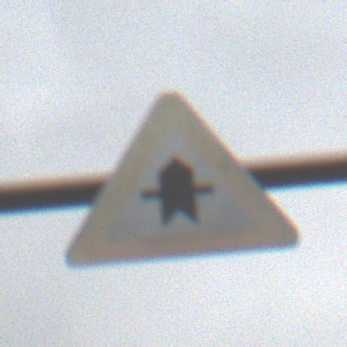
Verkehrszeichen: Vorfahrt
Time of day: Midday
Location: Outdoor (Nature)
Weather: Overcast
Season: NotSpecified
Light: Natural